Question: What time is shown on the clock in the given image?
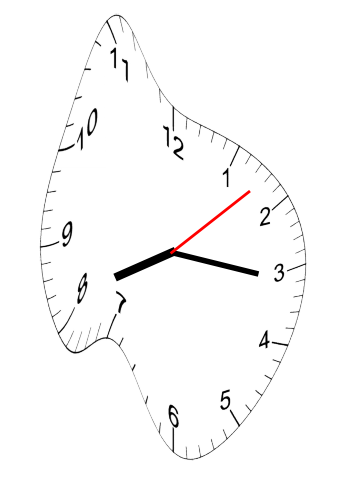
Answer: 08:16:08